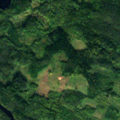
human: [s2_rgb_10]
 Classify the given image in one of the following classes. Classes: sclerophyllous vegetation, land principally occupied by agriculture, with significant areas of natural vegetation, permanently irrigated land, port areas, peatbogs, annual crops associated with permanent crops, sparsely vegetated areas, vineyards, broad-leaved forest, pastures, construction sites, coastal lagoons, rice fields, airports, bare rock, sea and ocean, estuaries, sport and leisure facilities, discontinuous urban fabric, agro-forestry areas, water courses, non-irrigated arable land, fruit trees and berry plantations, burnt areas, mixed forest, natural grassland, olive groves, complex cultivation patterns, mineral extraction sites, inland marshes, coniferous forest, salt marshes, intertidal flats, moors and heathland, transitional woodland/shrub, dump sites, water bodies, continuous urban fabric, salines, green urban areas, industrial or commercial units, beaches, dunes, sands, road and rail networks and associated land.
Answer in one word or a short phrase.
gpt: coniferous forest, mixed forest, transitional woodland/shrub, water bodies